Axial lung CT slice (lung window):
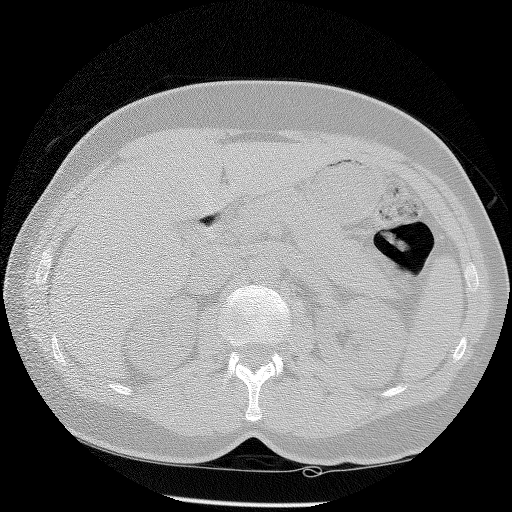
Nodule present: no